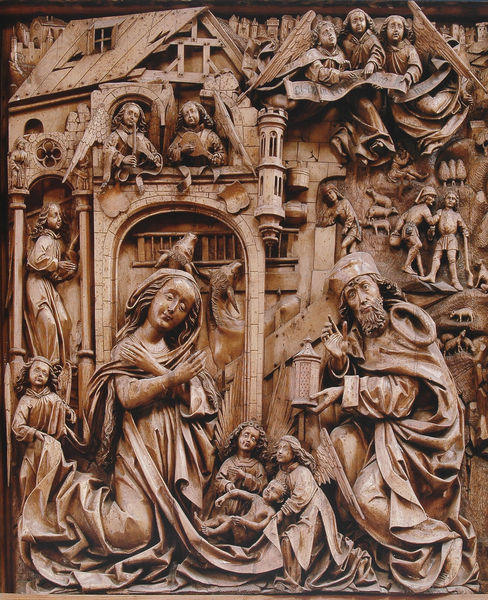
Titel: Hochaltar, Relief des Rechten Flügels, Geburt Christi
Künstler: Meister des heiligen Christophorus
Standort: Kefermarkt  (Oberösterreich)
Institution: St. Wolfgang
Schlagwörter: flügel, mann, frauen, menschen, stadt, braun, frau, holz, laterne, mund, männer, nase, szene, dach, haus, tiere, tuch, bart, gesichter, arme, augen, bibel, falten, hände, kirche, auge, gewand, haare, mantel, gewänder, kind, musik, gotik, esel, kinder, pferd, turm, engel, skulptur, relief, holzschnitt, bogen, kuh, figuren, leiter, könig, detail, faltenwurf, foto, gefäß, schaf, burg, glaube, religion, torbogen, jungfrau, schnitt, knien, geschenk, beten, altar, hochaltar, kathedrale, schnitzerei, wappen, flöte, verschränkt, gotisch, rosette, christus, jesus, mittelalter, herzog, weihrauch, stall, beeten, schriftrolle, könige, heilige, karl, anbeten, verehrung, posaune, maria, anbetung, schafe, hirten, szenen, geschnitzt, gewandfalten, josef, joseph, nürnberg, geburt, krippe, weihnachten, jahrhundert, jesuskind, spätgotik, schnitzaltar, schnitzkunst, bethlehem, unbemalt, riemenschneider, holzschnitzerei, tilman, flachrelief, tilman riemenschneider, tilmann riemenschneider, riemeschmid, munbd, königedrei, gtik